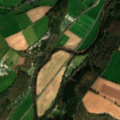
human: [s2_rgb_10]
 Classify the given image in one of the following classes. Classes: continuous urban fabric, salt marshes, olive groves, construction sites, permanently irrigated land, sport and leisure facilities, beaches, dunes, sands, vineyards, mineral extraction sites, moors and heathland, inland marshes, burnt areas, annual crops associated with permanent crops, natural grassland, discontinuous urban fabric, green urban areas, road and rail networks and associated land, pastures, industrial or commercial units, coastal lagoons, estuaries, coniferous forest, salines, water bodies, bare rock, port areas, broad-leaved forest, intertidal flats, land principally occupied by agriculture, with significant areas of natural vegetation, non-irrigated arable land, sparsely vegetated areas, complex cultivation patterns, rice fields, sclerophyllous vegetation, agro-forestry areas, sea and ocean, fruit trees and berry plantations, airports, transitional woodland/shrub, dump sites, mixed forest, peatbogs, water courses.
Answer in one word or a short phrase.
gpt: sport and leisure facilities, non-irrigated arable land, pastures, broad-leaved forest, mixed forest